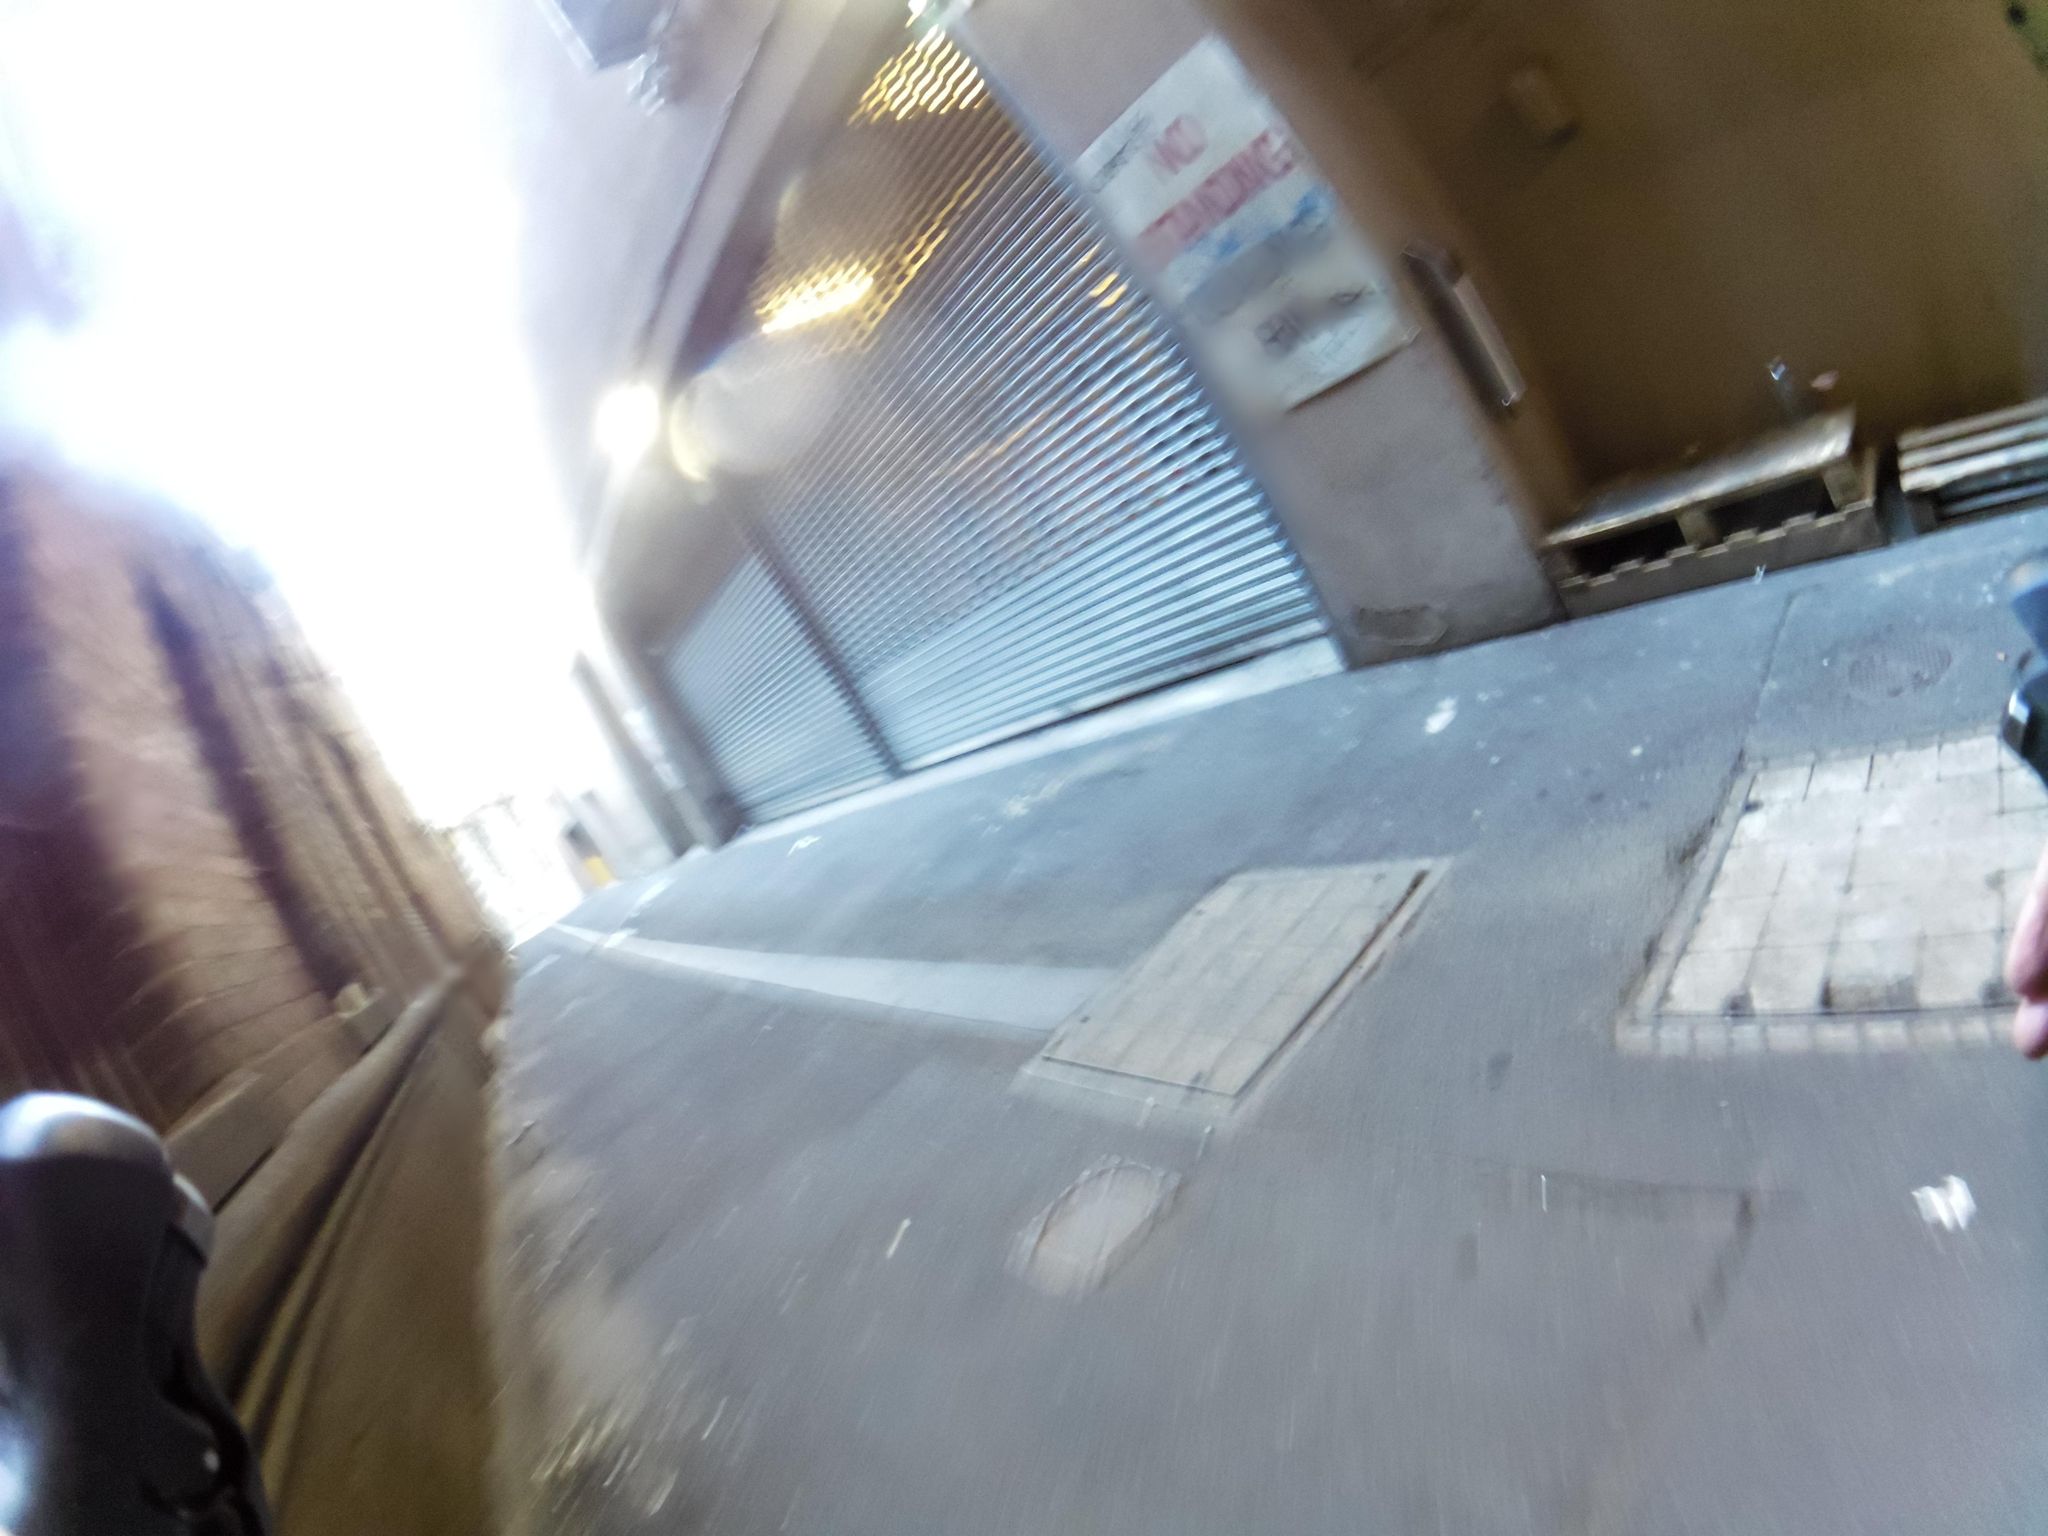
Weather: snowy
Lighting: day
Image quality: slightly poor
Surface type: cycling surface
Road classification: corridor, pedestrian
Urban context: urban centre
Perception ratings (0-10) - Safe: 1.36, Lively: 2.04, Beautiful: 3.99, Boring: 3.17, Depressing: 2.04, Wealthy: 2.15